Question: I'm new in ruby, everything is fine when I run it in <URL> and I get the desired output but when I run it in interactive ruby I get the error in the screen shot

'''
# MyVector Class
class MyVector
include Enumerable
def initialize (a)
if !(a.instance_of? Array)
raise "ARGUMENT OF INITIALIZER MUST BE AN ARRAY"
else
@array = a
end
end
def toArray
@temp = Array.new(@array.length())
i=0
while(i<@array.length())
@temp[i] = @array[i]
i+=1
end
@temp
end
def to_s
@array.to_s
end
def length
@array.length()
end
def <URL>
@array[i]
end
def each2(a)
raise Error, "INTEGER IS NOT LIKE VECTOR" if a.kind_of?(Integer)
Vector.Raise Error if length != a.length
return to_enum(:each2, a) unless block_given?
length.times do |i|
yield @array[i], a[i]
end
self
end
def * (a)
if a.kind_of? MyVector
Vector.Raise Error if length != a.length
p = 0
each2(a) {|a1, a2|p += a1 * a2}
p
elsif a.kind_of? MyMatrix
@temp = Array.new(a.transpose().length())
i=0
while(i<@temp.length())
@temp[i] = (a.transpose()[i] * self)
i+=1
end
MyVector.new(@temp)
end
end
end
# MyMatrix Class
class MyMatrix
include Enumerable
def initialize a
@array=Array.new(a.length())
i=0
while(i<a.length)
@array[i]=MyVector.new(a[i])
i+=1
end
end
def to_s
"["+@array.map { |i| "'" + i.to_s + "'" }.join(",")+"]"
end
def length
@array.length()
end
def <URL>
@array[i]
end
def transpose
@temp = Array.new(@array.length())
i=0
while(i<@array.length())
@temp[i] = @array[i].toArray()
i+=1;
end
MyMatrix.new(@temp.transpose())
end
def *m
if m.kind_of? MyMatrix
@temp=Array.new(@array.length())
i=0
while (i<@array.length())
@temp[i] = (@array[i] * m).toArray()
i+=1
end
MyMatrix.new(@temp)
end
end
end
'''
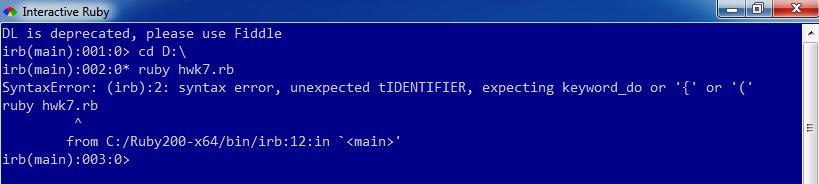
Answer: Those commands you're running ('cd D:\', and 'ruby hwk7.rb') are supposed to be run from the terminal, not from inside irb. Quit IRB and try running them again.